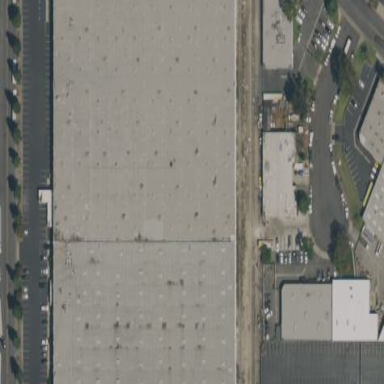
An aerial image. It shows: Warehouse building.